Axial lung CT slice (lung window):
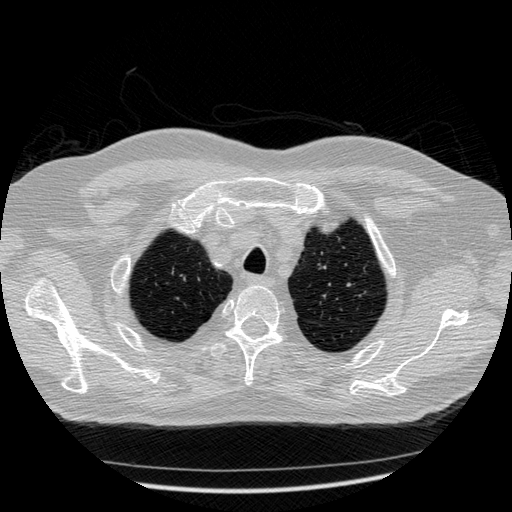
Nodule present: no